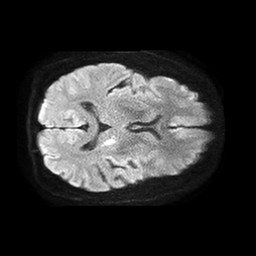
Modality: TRACE
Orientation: axial
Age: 48
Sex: female
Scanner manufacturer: philips
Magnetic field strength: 1.5 T
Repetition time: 4.6 s
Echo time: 0.08517 s